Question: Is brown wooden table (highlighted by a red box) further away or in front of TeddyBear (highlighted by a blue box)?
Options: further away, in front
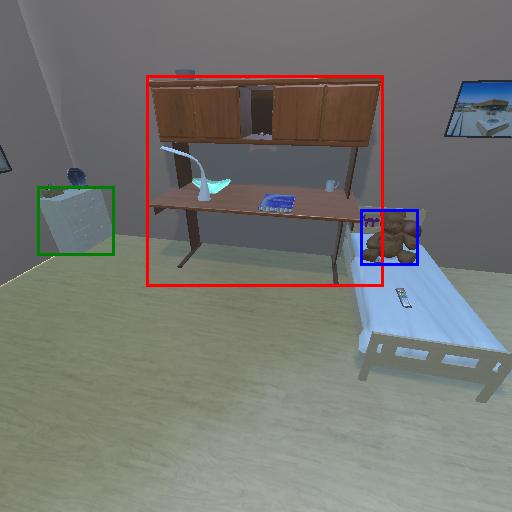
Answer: further away